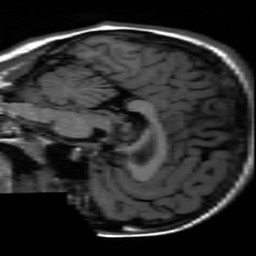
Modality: inplaneT1
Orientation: sagittal
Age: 21
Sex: female
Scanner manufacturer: ge
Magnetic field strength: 3 T
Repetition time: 2.499 s
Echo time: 0.02513 s